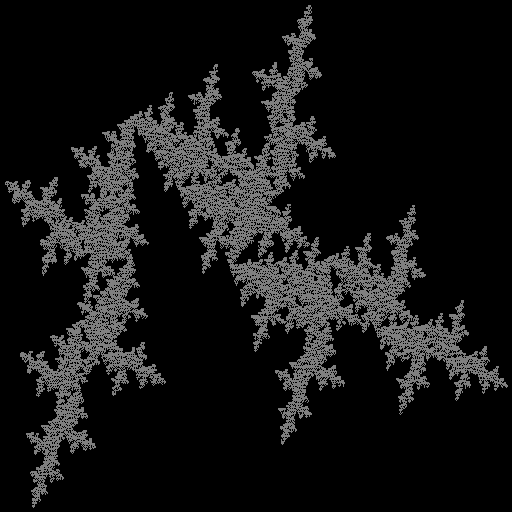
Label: a3